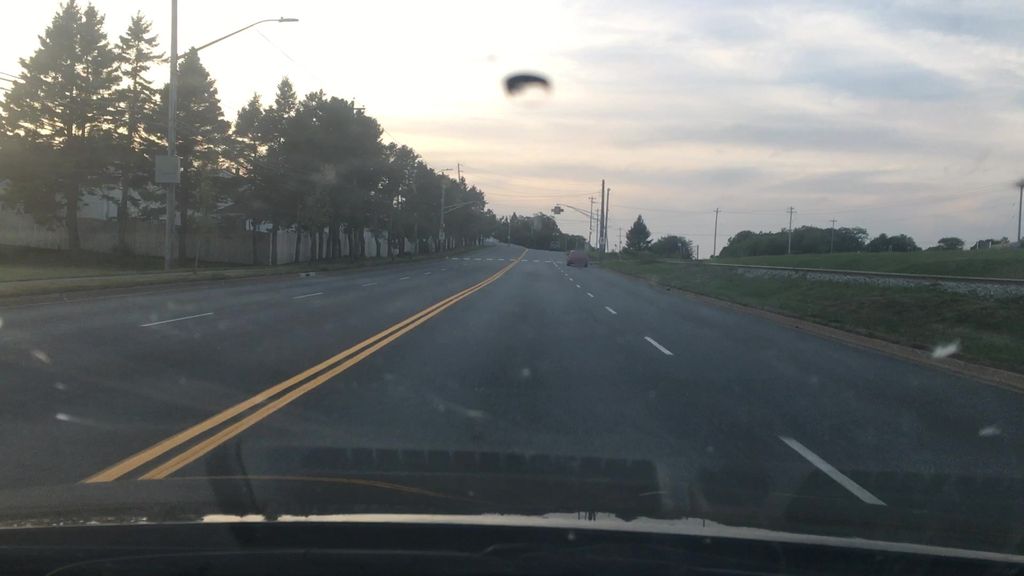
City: halifax